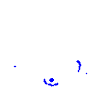
Particle: kaon